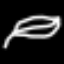
Label: leaf